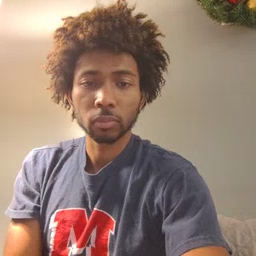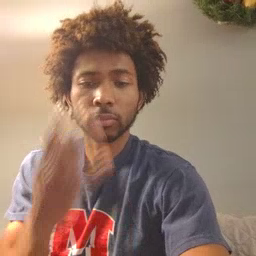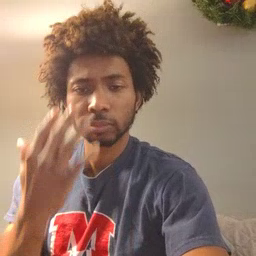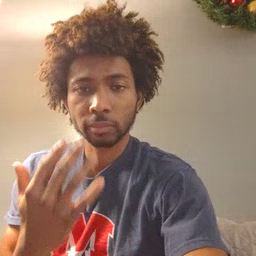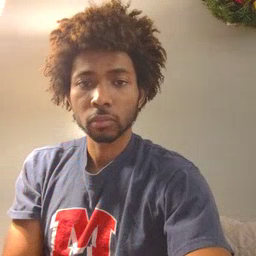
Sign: sad